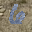
Label: 6